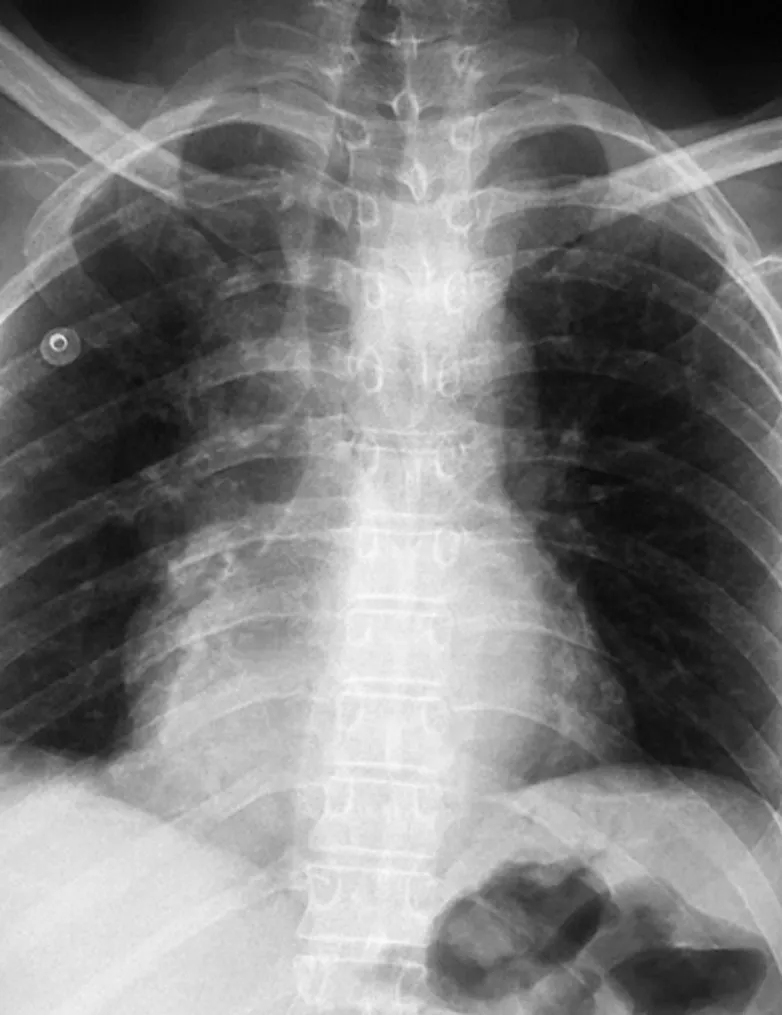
chest X-ray showing homogenous density in the right cardiophrenic angle and trachea deviation.
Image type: radiology (x_ray)